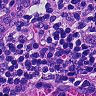
Metastatic tissue present: no